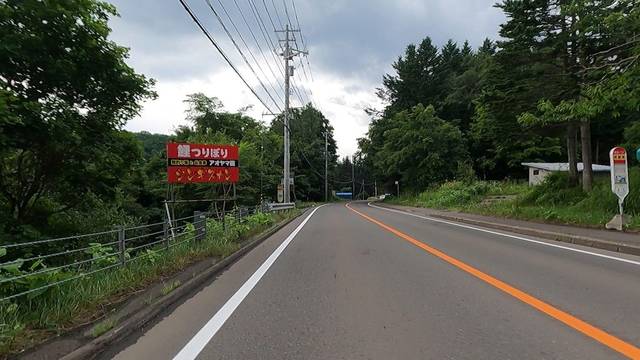
Region: Japan
Coordinates: 42.931, 141.34